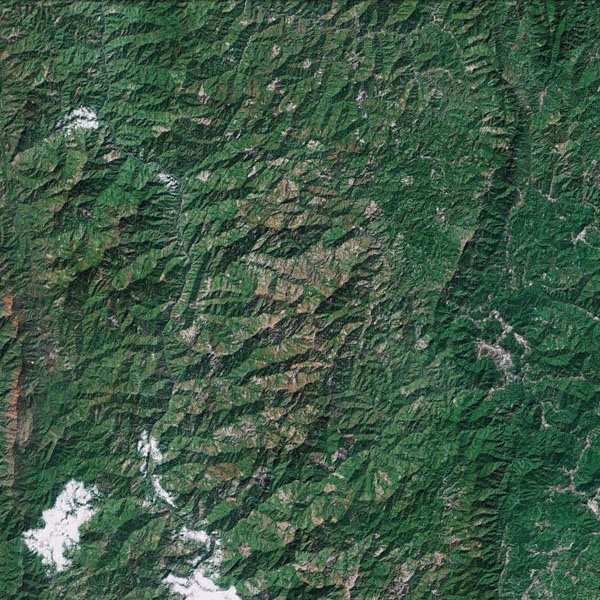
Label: Mountain